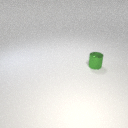
small green metal cylinder